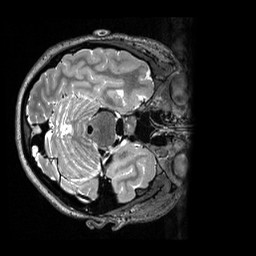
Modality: T2w
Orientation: axial
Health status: healthy
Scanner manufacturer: siemens
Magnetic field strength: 3 T
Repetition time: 3.2 s
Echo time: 0.565 s